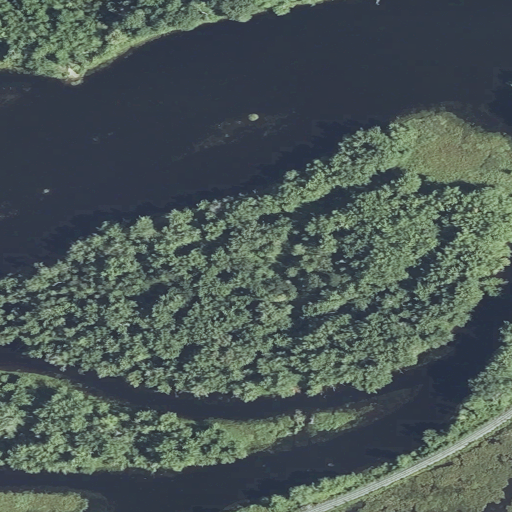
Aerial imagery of island in Maine named McKeesick Island containing woody wetlands, open water, unknown, and herbaceous wetlands